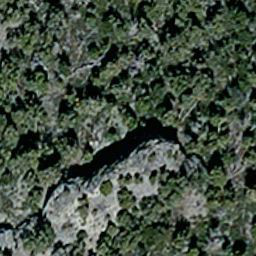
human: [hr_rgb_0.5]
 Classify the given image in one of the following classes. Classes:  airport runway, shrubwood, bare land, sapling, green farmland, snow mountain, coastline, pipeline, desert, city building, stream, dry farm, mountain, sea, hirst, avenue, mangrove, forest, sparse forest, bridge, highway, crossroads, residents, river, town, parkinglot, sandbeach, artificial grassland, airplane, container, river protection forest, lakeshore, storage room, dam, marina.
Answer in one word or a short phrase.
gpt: sparse forest